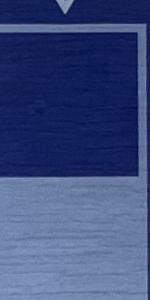
Label: Empty